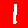
Digit: 1